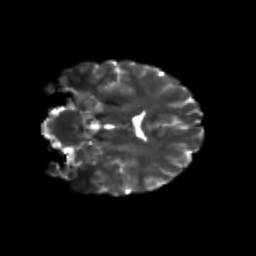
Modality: T2w
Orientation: coronal
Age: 23
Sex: male
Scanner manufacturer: siemens
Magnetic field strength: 3 T
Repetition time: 3.5 s
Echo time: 0.113 s